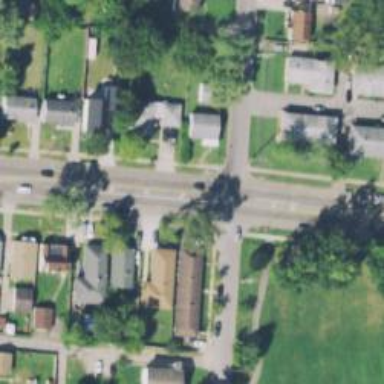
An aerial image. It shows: Secondary road with separate sidewalk.